Aerial crown-view tile of a tropical tree (Barro Colorado Island, Panama), acquired 20250414:
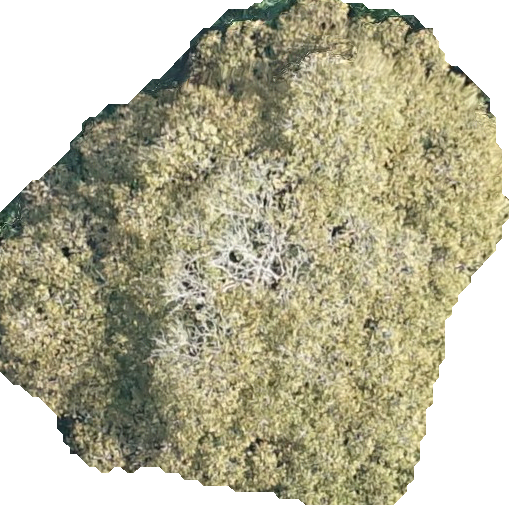
Species: Dipteryx oleifera
GBIF accepted scientific name: Dipteryx oleifera
Crown area: 284.704 m²